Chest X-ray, AP view. Patient: 22 years old, sex M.
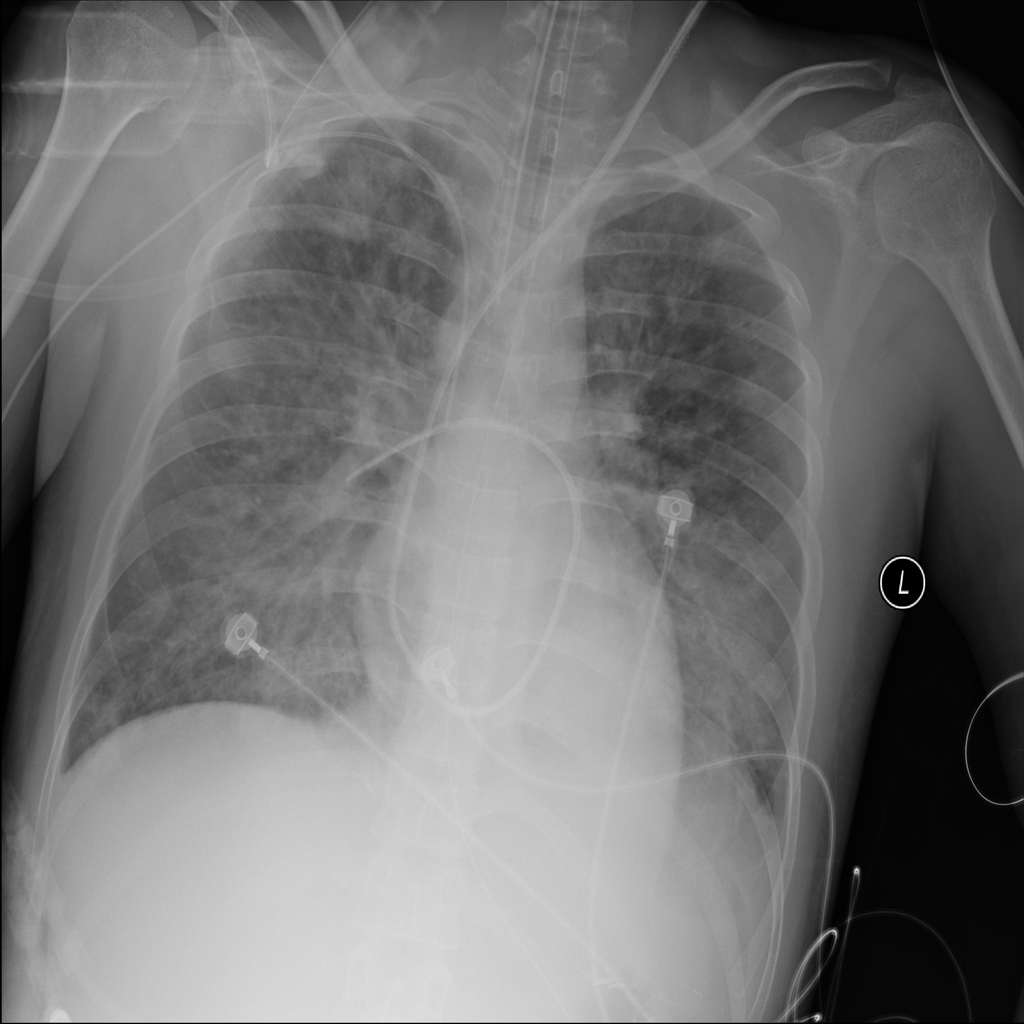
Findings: Edema